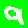
Digit: 9